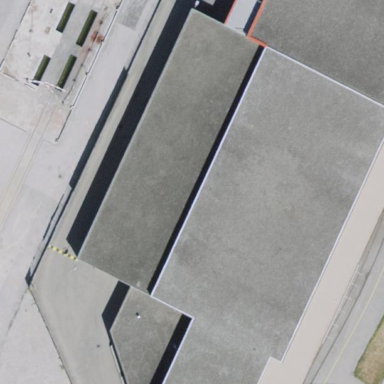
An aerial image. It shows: Industrial building.